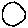
Label: circle